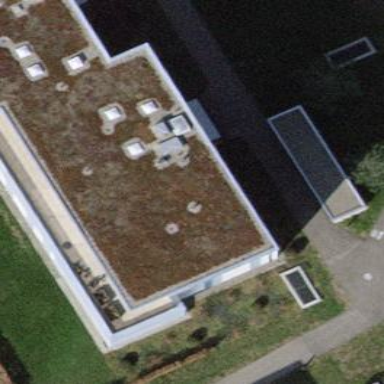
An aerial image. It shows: White residential building with flat roof.